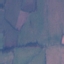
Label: Pasture